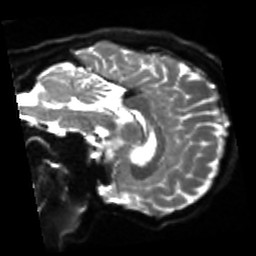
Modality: sbref
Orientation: sagittal
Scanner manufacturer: siemens
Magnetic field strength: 3 T
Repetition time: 4 s
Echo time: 0.0594 s